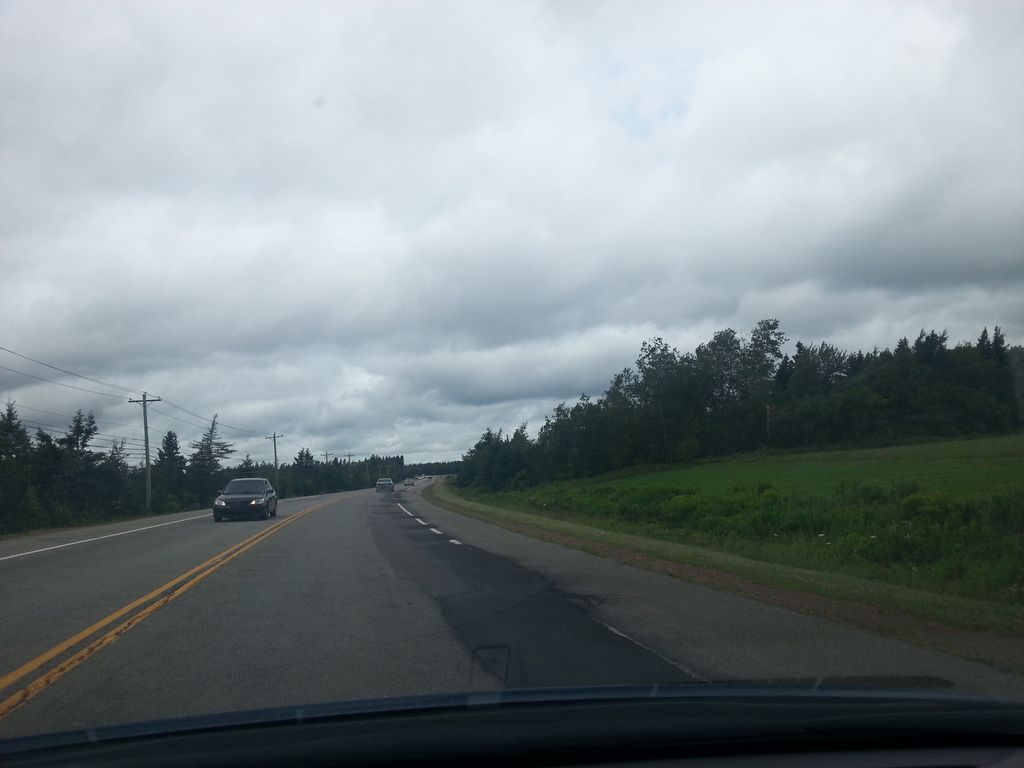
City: charlottetown